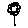
Label: flower